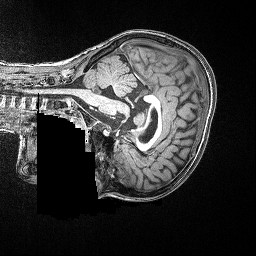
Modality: T1w
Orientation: sagittal
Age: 83
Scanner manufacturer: siemens
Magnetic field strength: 3 T
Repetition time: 2.5 s
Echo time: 0.00347 s